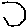
Label: hexagon